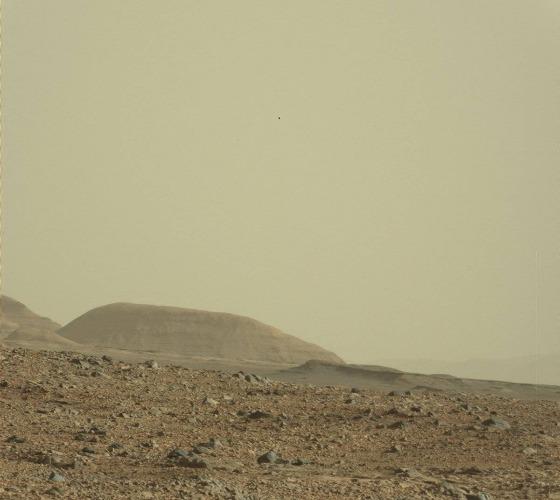
Terrain classes present: Gravel / Sand / Soil, Rock, Sky / Distant Mountains